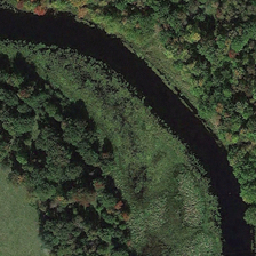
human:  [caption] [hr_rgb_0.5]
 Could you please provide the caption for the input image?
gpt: This black river curves across the forest making beautiful scenery.

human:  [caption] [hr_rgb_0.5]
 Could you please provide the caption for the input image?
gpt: The river flows through the meadow and the forest.

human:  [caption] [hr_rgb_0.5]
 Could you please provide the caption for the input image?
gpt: A river runs through grass and forest.

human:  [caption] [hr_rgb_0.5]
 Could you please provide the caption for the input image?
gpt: a river crosses the lawn and forest at.

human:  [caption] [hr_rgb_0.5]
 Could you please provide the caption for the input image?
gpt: The black river winds through the woods, forming a beautiful landscape.